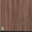
Piece: xx